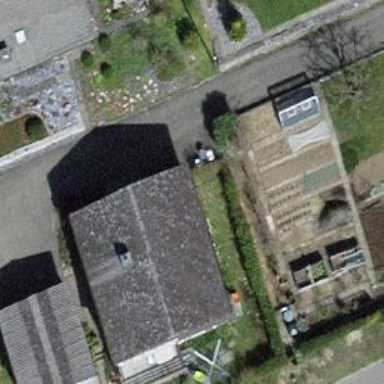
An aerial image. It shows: Building with tile roof.